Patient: sex M, age 71
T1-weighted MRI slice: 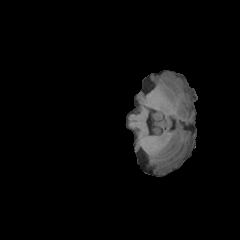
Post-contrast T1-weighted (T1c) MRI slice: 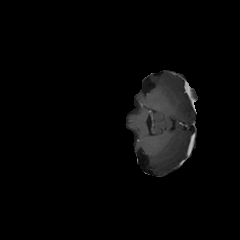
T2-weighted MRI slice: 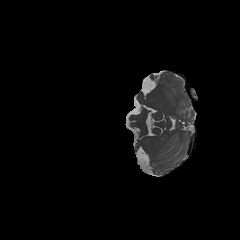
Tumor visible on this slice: no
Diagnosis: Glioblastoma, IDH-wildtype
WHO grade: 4